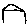
Label: house